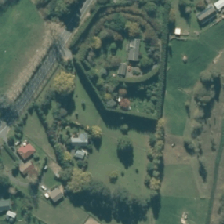
Land cover: urban_build_up